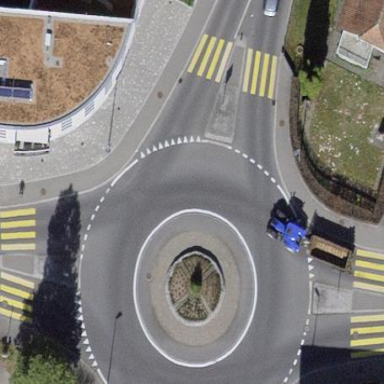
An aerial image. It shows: Primary highway intersecting roundabout.